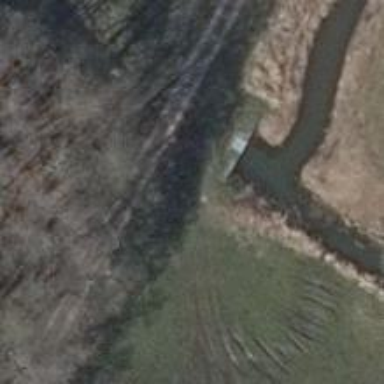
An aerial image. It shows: Weir along the waterway.